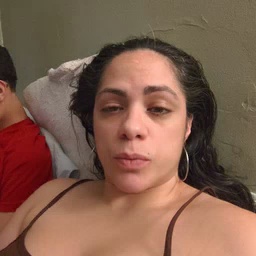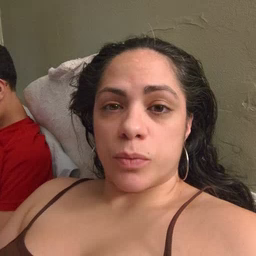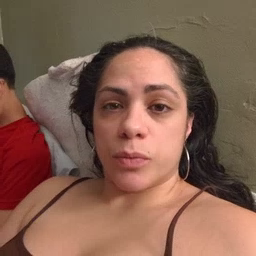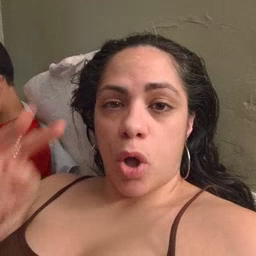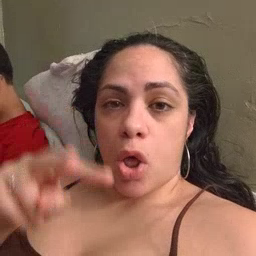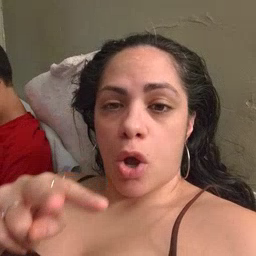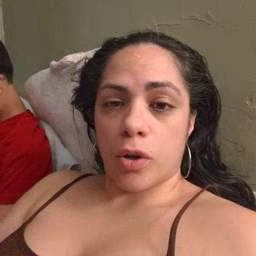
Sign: look